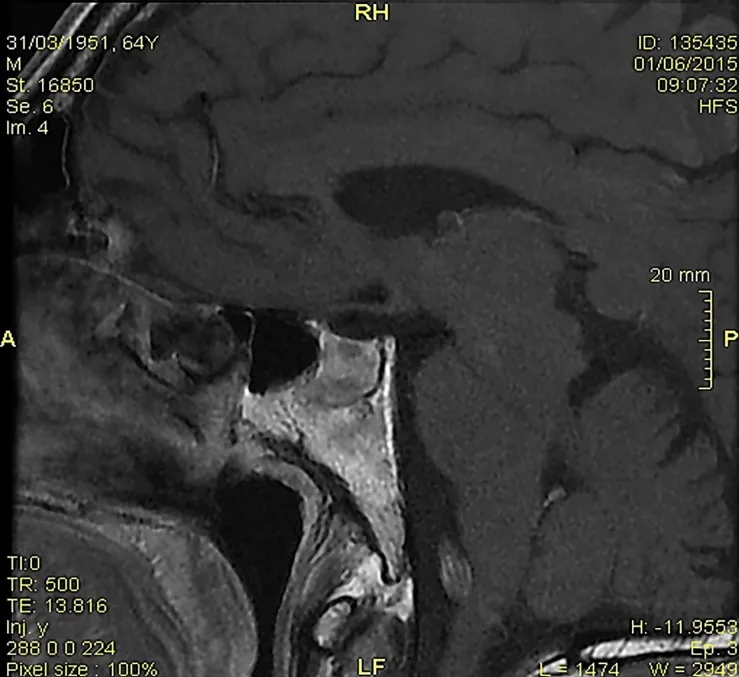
At the magnetic resonance imaging, pituitary microinfarcts in an enlarged gland were shown; the hypophyseal stalk was normal, and the neurohypophyseal 'bright signal' in T1 sequences was undetectable.
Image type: radiology (mri)